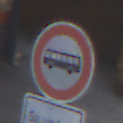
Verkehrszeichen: VerbotKraftomnibusse
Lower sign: ZeitangabenMitBeschraenkungAufWochentage8
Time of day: MorningAfternoon
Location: Outdoor (Urban)
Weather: Overcast
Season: NotSpecified
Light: Natural